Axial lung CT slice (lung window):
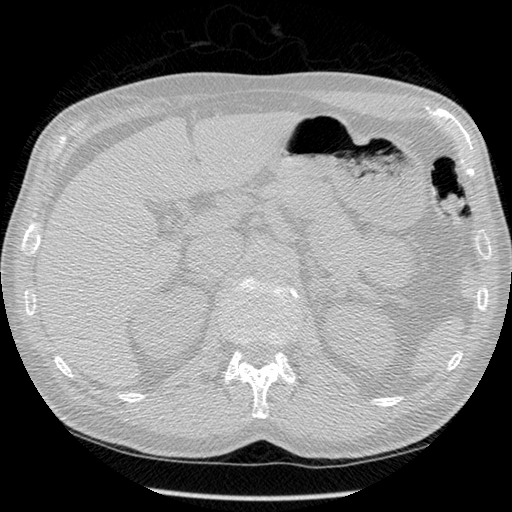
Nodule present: no